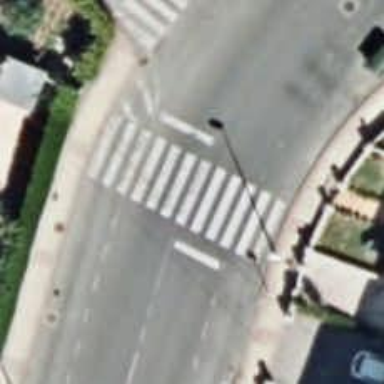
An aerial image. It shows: Uncontrolled road crossing.